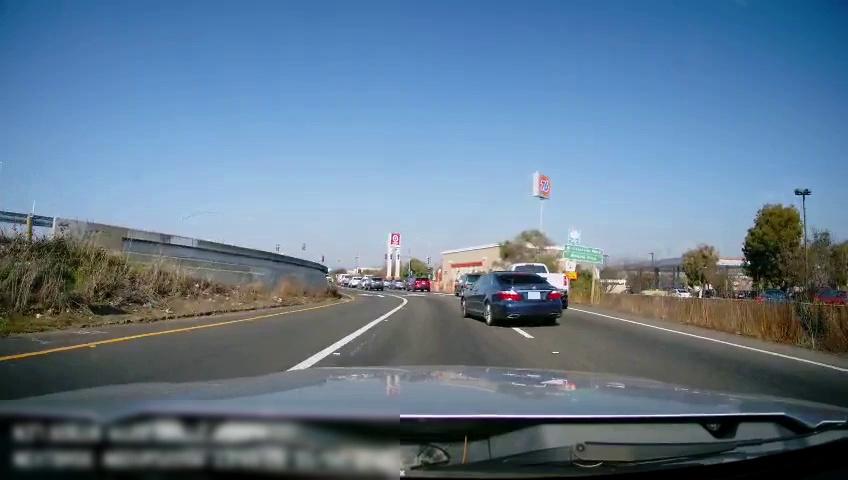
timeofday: Day
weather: Sunny
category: Drivable Space
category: Vehicles | Car
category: Vehicles | Truck
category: Vehicles | Car
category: Vehicles | Car
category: Vehicles | SUV
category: Vehicles | Car
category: Vehicles | SUV
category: Vehicles | Car
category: Vehicles | Car
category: Lanes | Alternate Lane
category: Lanes | Alternate Lane
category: Lanes | Alternate Lane
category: Lanes | Alternate Lane
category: Traffic | Signs